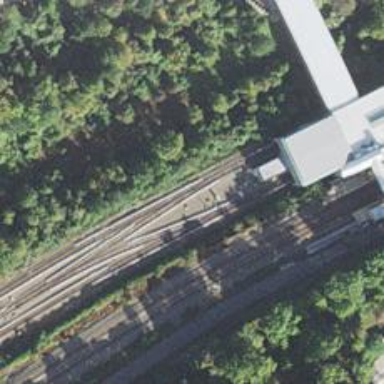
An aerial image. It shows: Electrified rail in service yard.